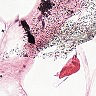
Metastatic tissue present: no